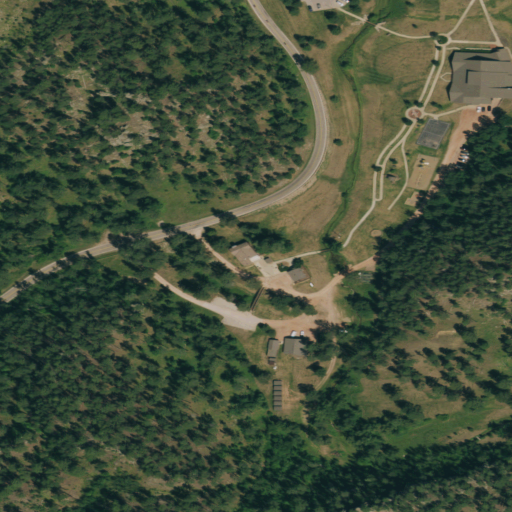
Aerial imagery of valley in South Dakota named Bobtail Gulch containing evergreen forest, shrub, open development, low intensity development, mixed forest, grassland, and medium intensity development